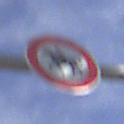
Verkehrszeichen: VerbotReiter
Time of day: MorningAfternoon
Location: Outdoor (RoadRail)
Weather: PartlyCloudy
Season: NotSpecified
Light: Natural